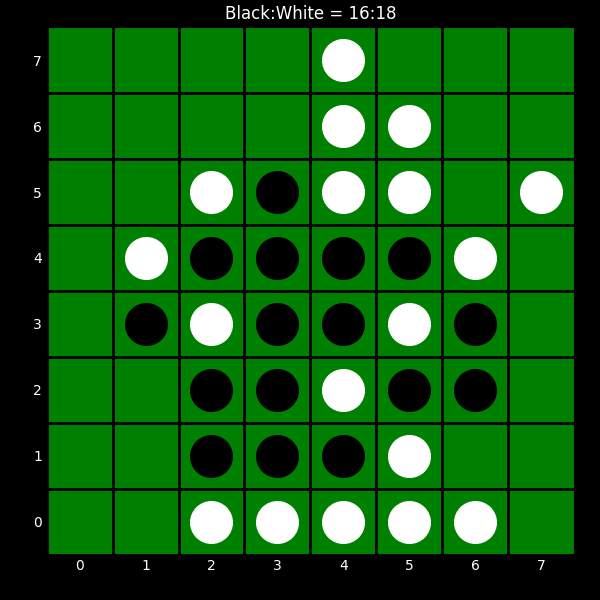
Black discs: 16
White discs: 18